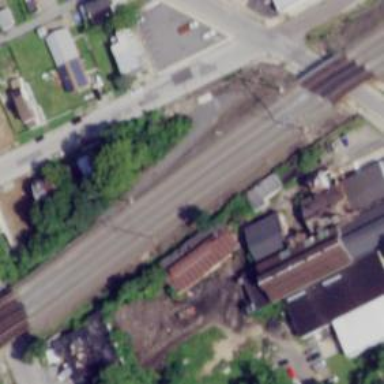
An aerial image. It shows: Railway with electrified contact lines.